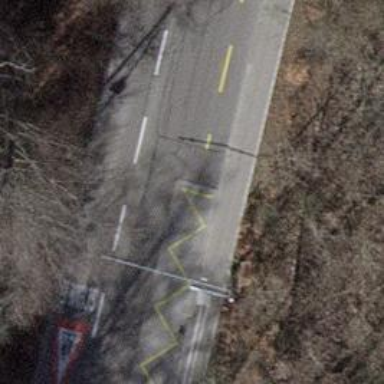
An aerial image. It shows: Bus stop with platform for public transport.